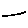
Label: line